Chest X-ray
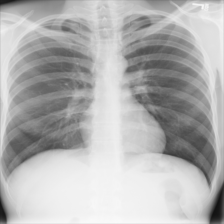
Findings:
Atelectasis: negative
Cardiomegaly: negative
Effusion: negative
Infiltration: negative
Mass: negative
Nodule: negative
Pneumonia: negative
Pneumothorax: negative
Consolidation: negative
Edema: negative
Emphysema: negative
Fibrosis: negative
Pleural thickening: negative
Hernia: negative